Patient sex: M
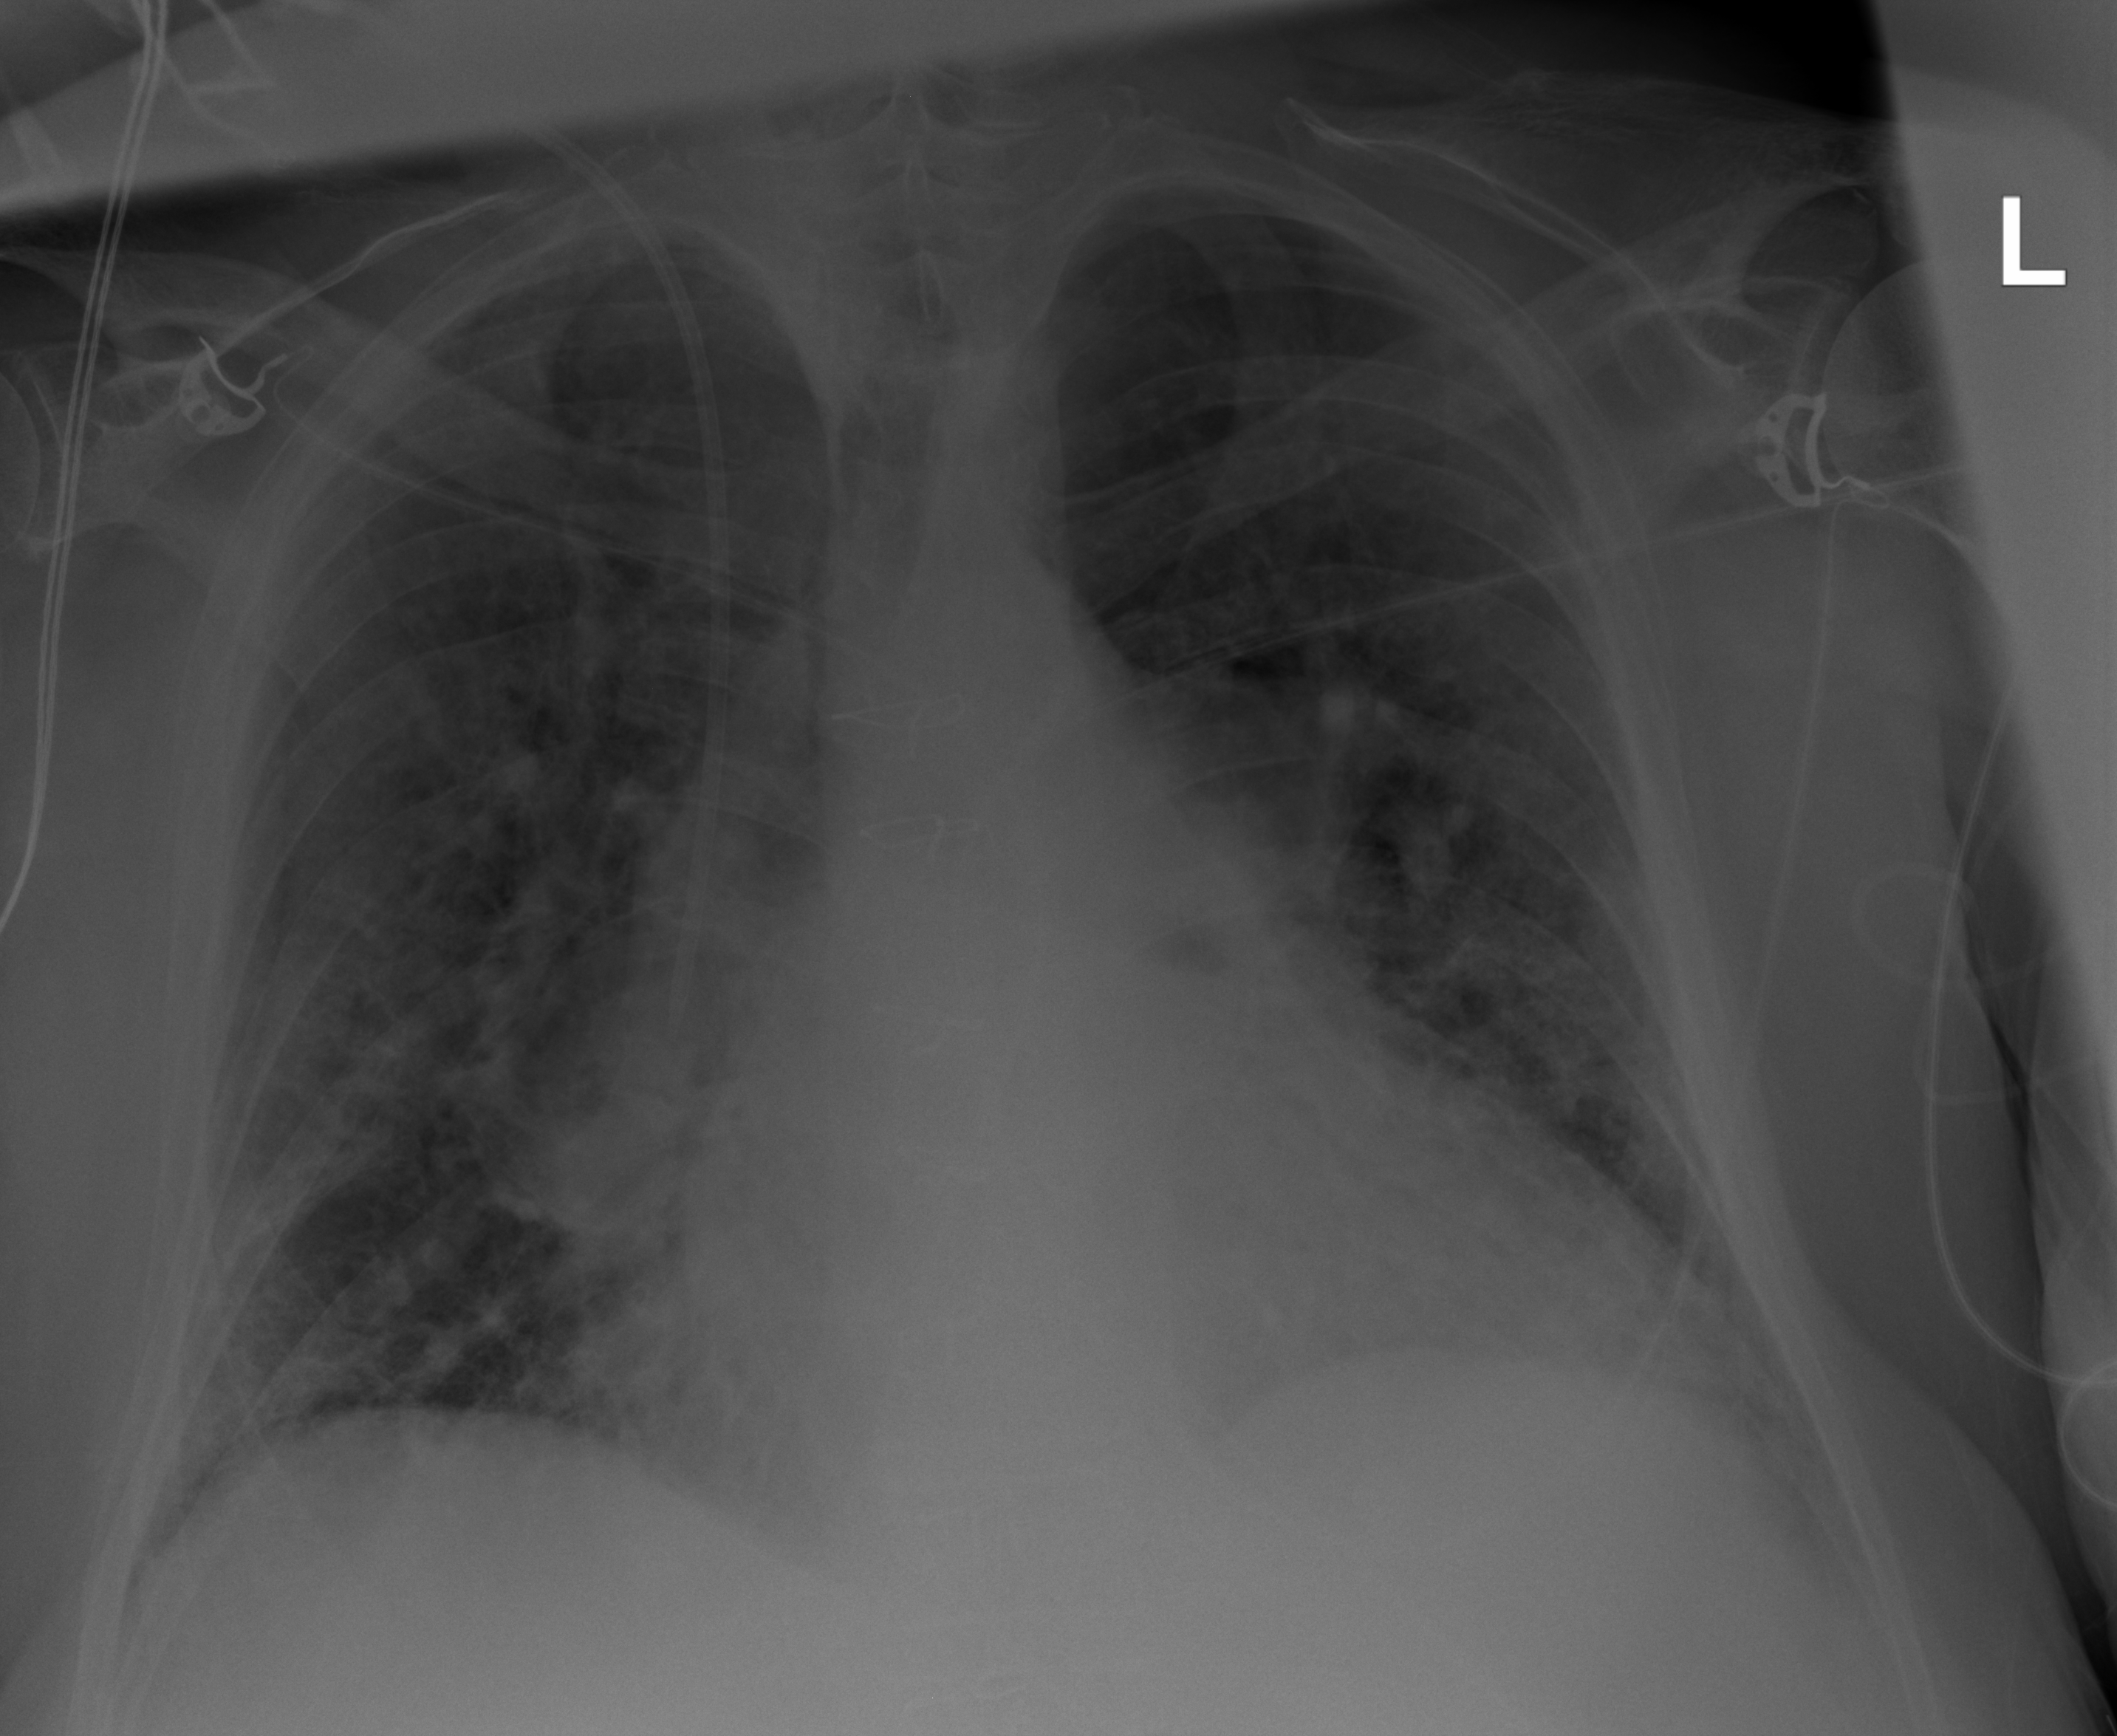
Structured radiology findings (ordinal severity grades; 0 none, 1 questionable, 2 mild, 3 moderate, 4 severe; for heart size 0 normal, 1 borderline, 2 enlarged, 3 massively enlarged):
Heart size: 2
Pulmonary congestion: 0
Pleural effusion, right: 0
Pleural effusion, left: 0
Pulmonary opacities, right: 2
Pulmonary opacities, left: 2
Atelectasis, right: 0
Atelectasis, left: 0